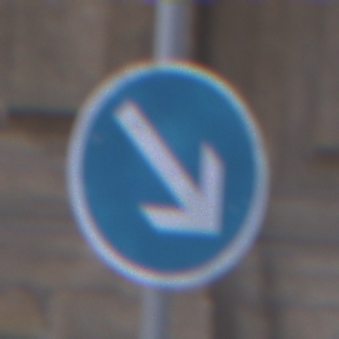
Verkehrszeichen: VorgeschriebeneVorbeifahrtRechts
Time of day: SunriseSunset
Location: Outdoor (Urban)
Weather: PartlyCloudy
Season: NotSpecified
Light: Natural